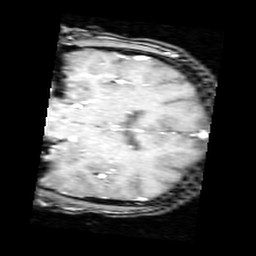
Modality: inplaneT1
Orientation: coronal
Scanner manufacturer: ge
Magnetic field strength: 3 T
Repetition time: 0.2 s
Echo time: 0.0035 s